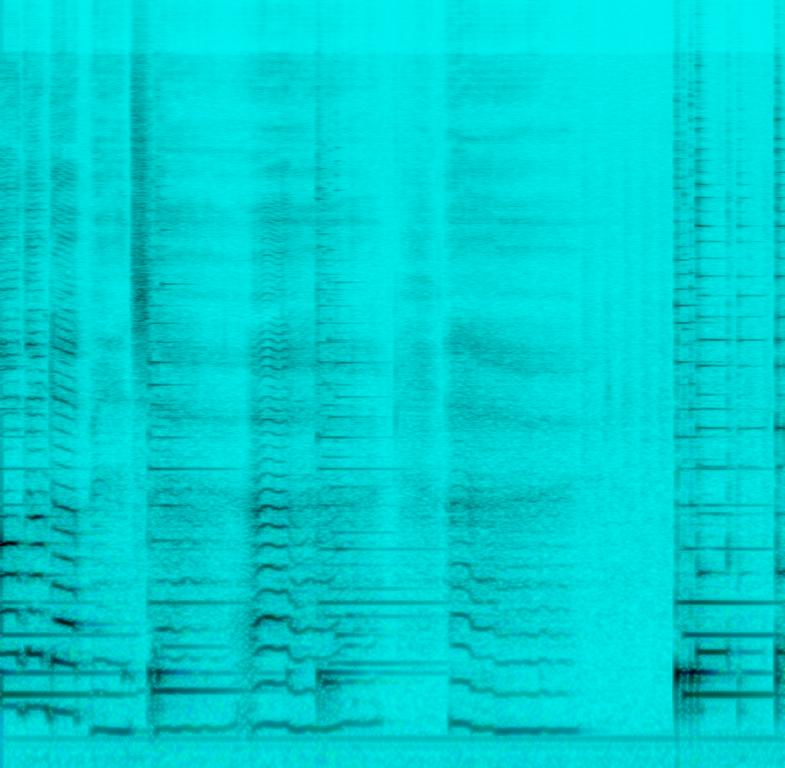
virtuosic solo ukelele playing a chord melody in free time.